Field crop: maize
Growth stage: 2
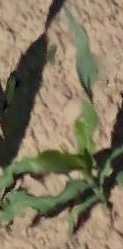
Species: maize